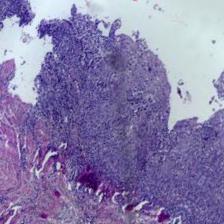
Diagnosis: OSCC